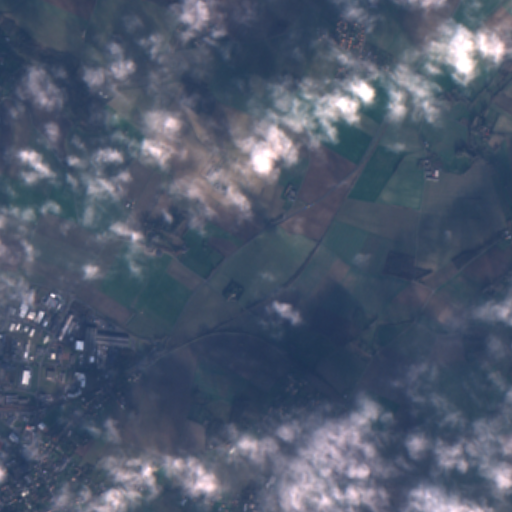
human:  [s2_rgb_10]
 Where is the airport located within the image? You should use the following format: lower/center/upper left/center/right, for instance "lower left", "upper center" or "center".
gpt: The airport is located in the upper left of the image.
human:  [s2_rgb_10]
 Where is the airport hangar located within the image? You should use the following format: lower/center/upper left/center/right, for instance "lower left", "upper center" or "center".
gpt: The airport hangar is located in the upper left of the image.
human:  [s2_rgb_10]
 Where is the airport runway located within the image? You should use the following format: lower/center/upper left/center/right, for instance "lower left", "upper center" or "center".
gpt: The airport runway is located in the upper left of the image.
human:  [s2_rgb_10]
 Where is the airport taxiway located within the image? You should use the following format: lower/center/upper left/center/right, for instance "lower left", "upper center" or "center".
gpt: The airport taxiway is located in the upper left of the image.
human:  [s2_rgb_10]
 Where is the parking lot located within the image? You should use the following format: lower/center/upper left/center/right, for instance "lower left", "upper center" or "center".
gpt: The parking lot is located in the lower left of the image.
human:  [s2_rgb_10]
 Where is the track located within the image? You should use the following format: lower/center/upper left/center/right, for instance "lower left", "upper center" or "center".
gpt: The track is located in the lower left of the image.
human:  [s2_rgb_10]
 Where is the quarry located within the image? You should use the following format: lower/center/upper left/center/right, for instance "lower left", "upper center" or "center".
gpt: There is no quarry in the image.